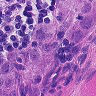
Metastatic tissue present: yes